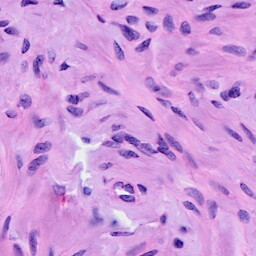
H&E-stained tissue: Cervix